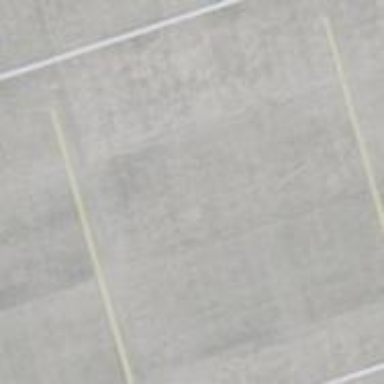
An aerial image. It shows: Airport parking position.